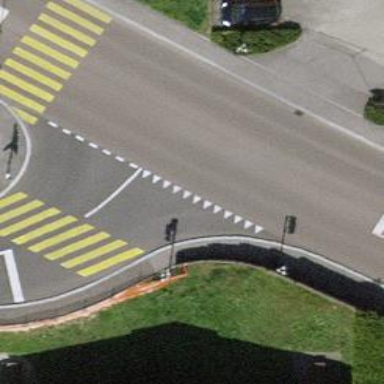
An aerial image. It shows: Road with traffic signals.